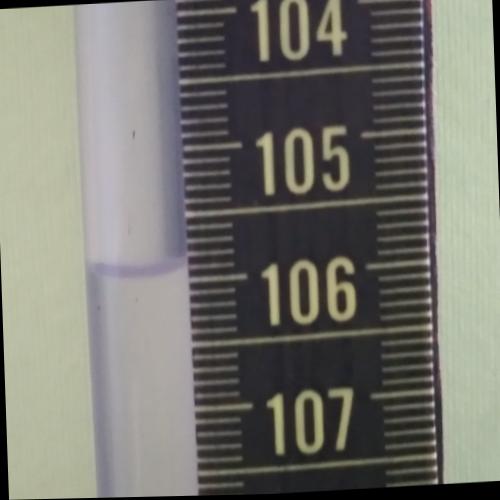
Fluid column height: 105.9 cm